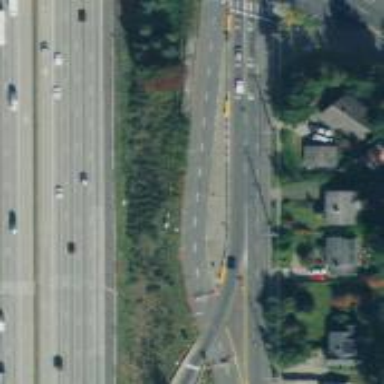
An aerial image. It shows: Bridge for the electrified light rail with contact line.